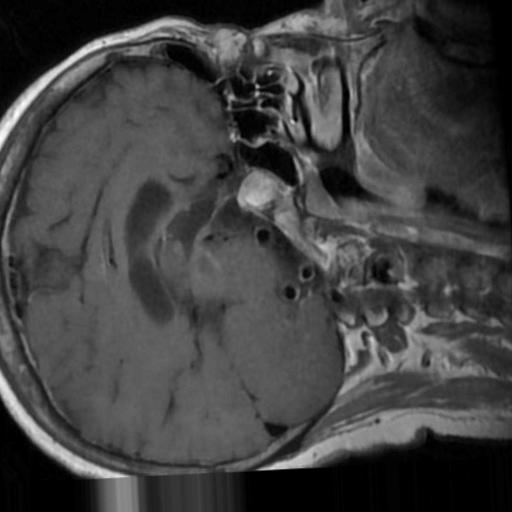
Label: brain_tumor